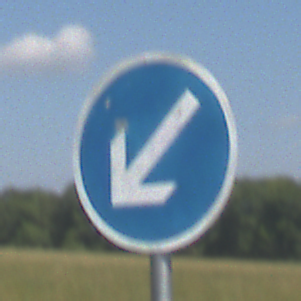
Verkehrszeichen: VorgeschriebeneVorbeifahrtLinks
Umgebung: Outdoor, Nature
Tageszeit: Midday
Wetter: Clear
Licht: Natural
Jahreszeit: NotSpecified
Kontrast: HighContrast